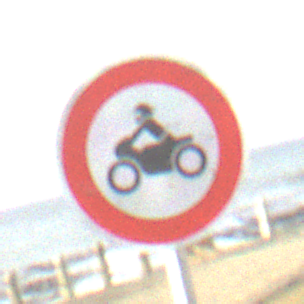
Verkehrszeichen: VerbotKraftraeder
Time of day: MorningAfternoon
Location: Outdoor (Suburban)
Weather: PartlyCloudy
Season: NotSpecified
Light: Natural